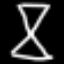
Label: hourglass